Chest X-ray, AP view. Patient: 44 years old, sex F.
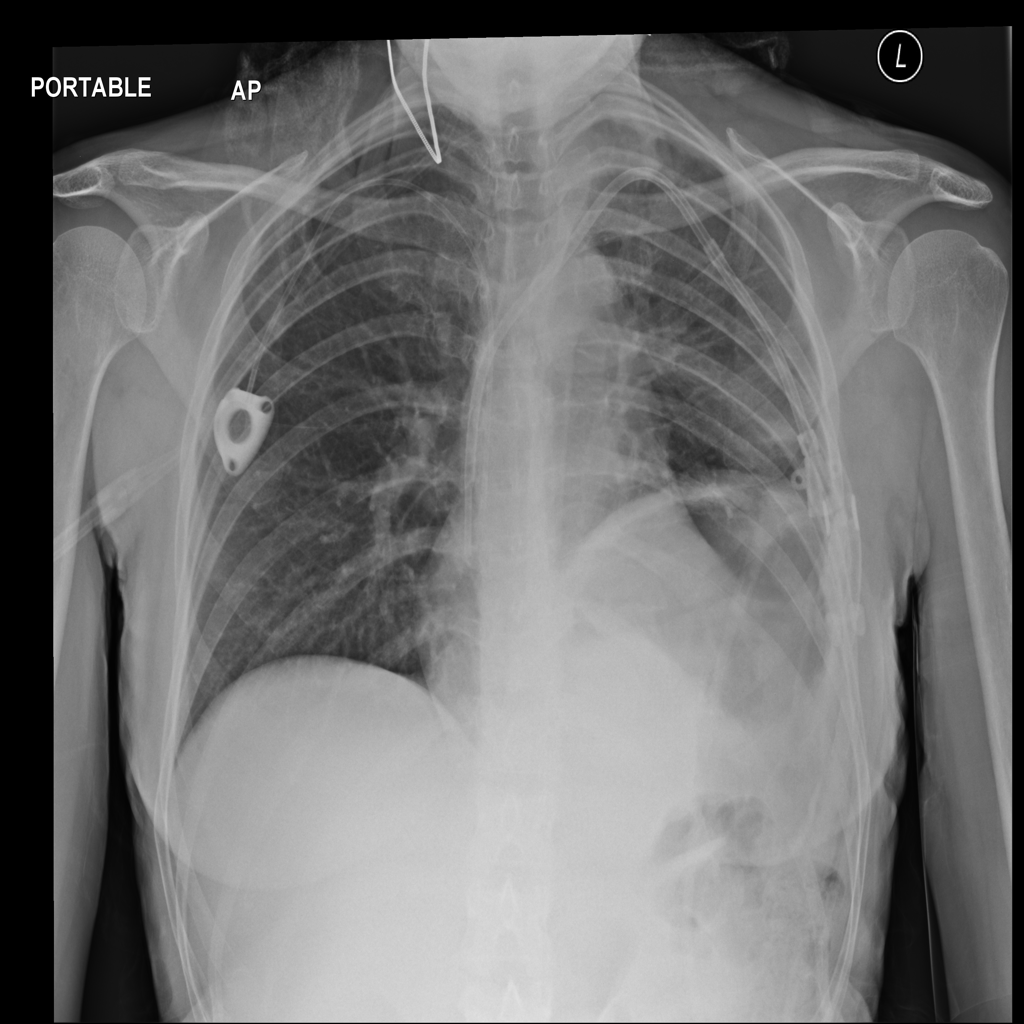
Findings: No Finding